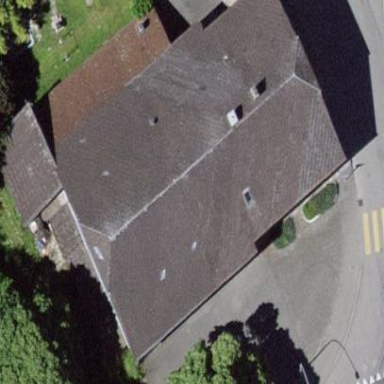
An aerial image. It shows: Building.